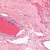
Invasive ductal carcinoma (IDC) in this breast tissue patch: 0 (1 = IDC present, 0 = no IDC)